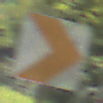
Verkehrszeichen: RichtungstafelnInKurvenKleinLinks
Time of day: Midday
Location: Outdoor (RoadRail)
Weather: Clear
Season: NotSpecified
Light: Natural